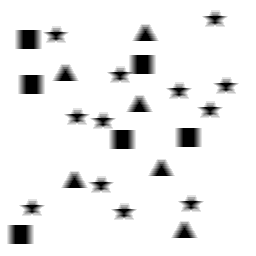
Squares: 6
Triangles: 6
Stars: 12
Total shapes: 24